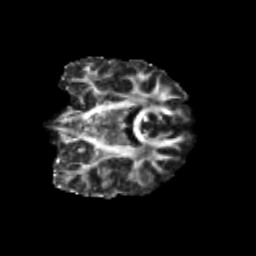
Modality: FA
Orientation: coronal
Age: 29
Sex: male
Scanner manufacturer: siemens
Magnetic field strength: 3 T
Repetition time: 3.5 s
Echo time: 0.113 s